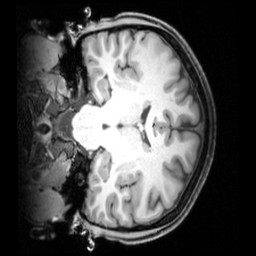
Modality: T1w
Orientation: coronal
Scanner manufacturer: siemens
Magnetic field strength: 3 T
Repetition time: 1.9 s
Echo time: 0.00397 s